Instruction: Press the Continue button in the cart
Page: cart
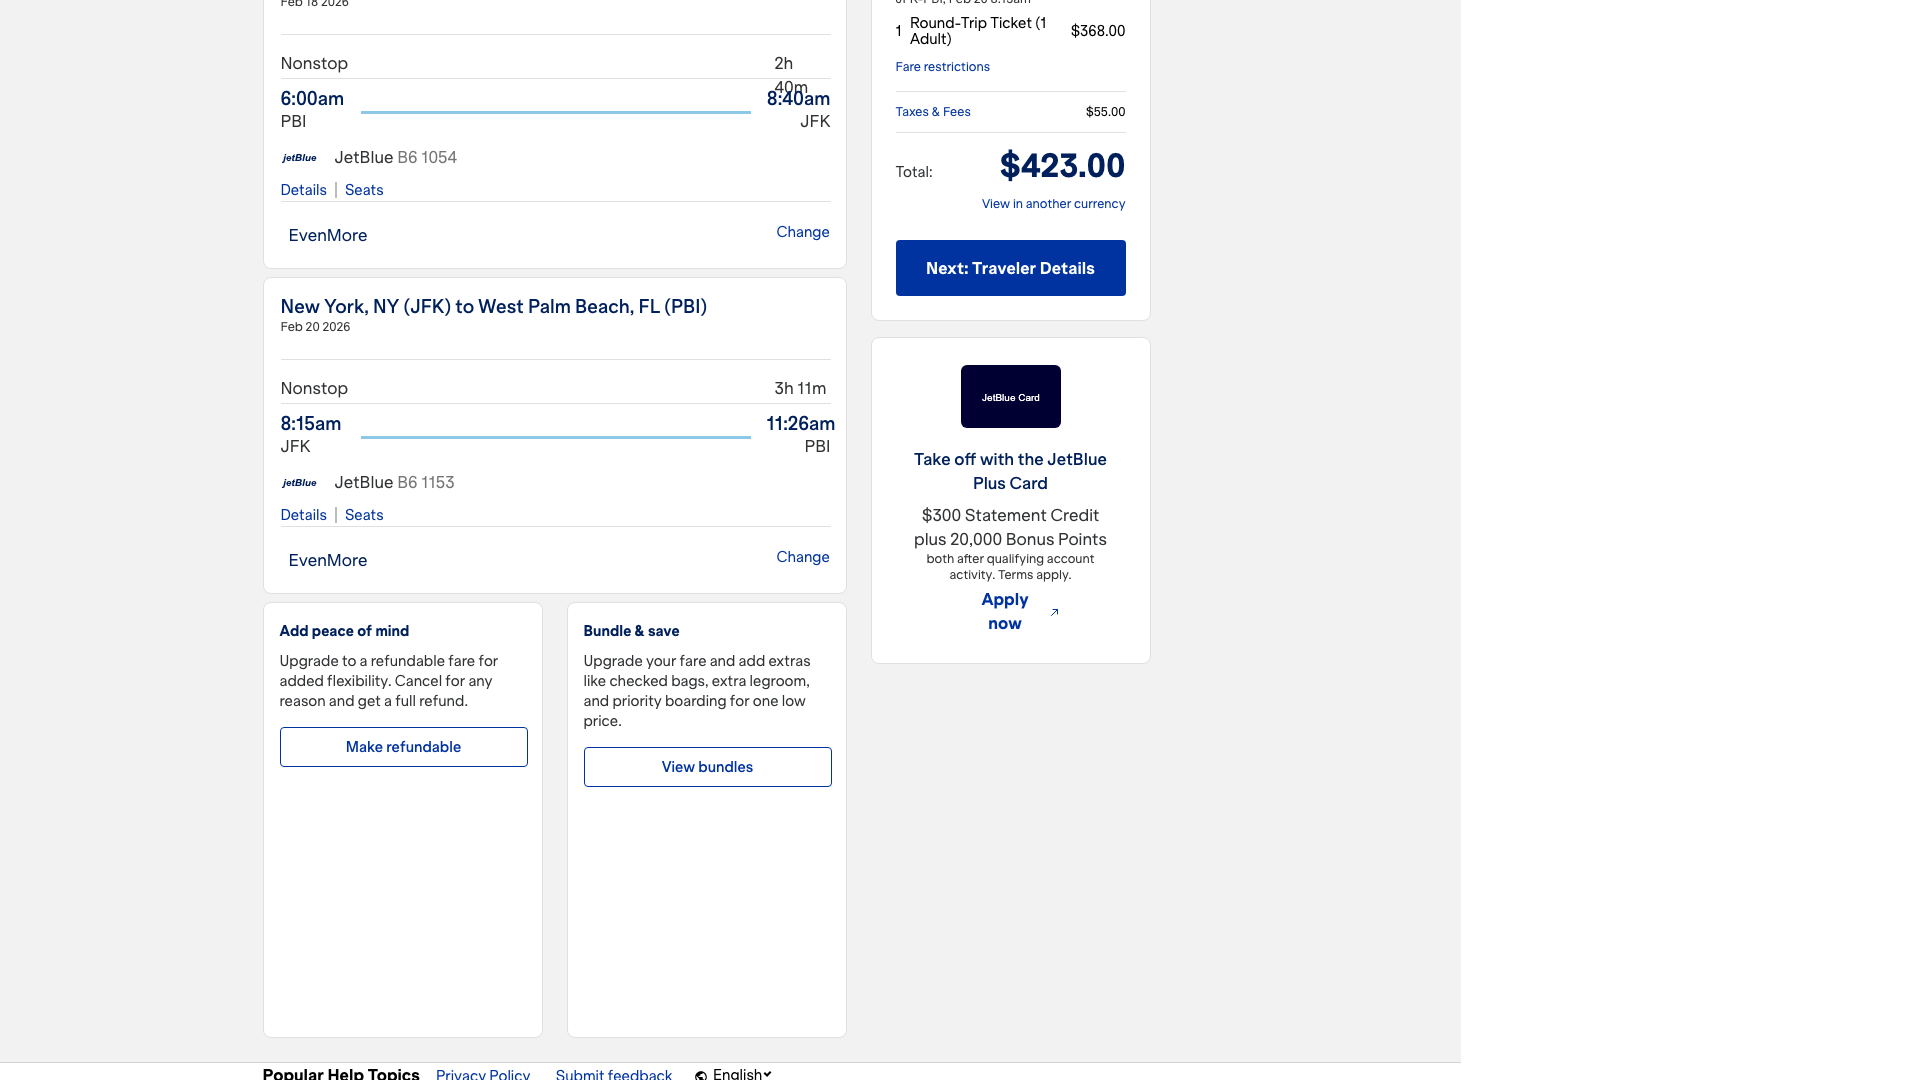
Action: click